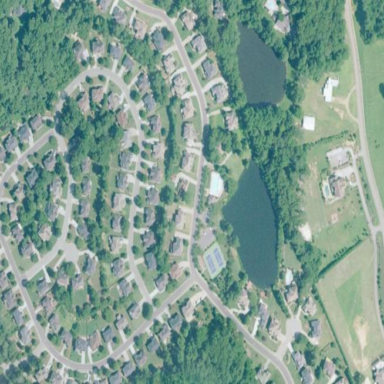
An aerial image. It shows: Neighborhood.